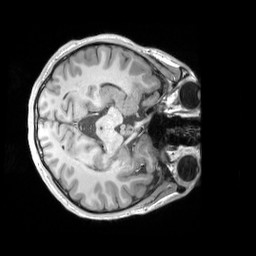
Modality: T1w
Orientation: axial
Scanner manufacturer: siemens
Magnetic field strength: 3 T
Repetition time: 2.25 s
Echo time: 0.00306 s